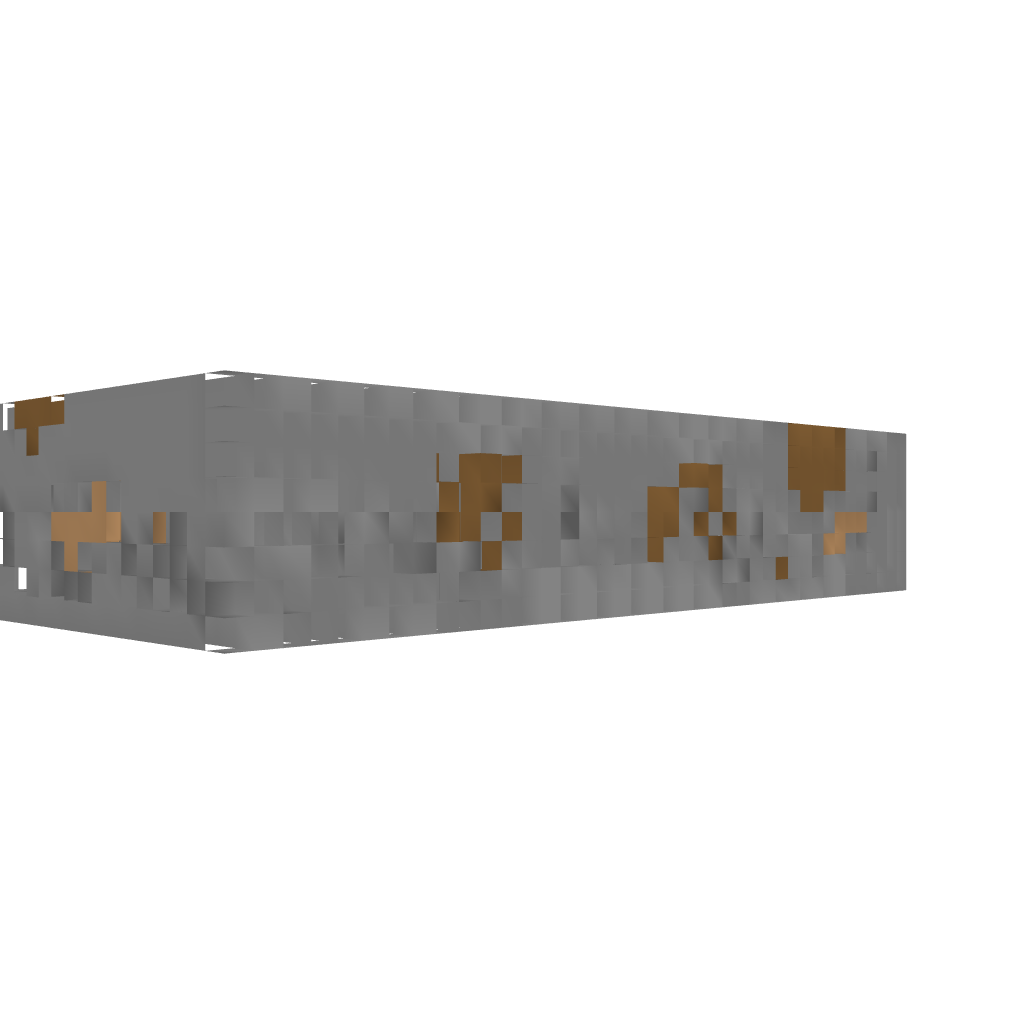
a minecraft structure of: Underground Factions Tutorial bad low quality